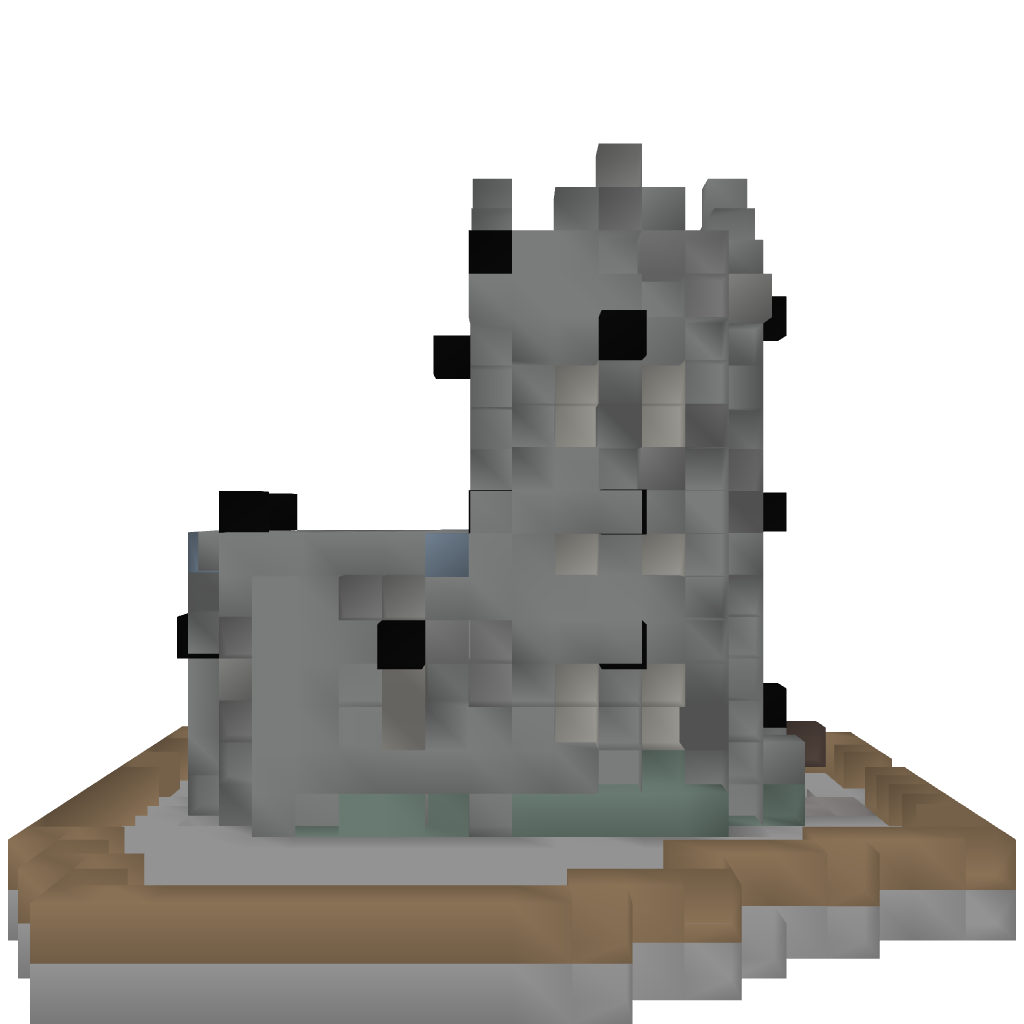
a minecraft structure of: Small chapel